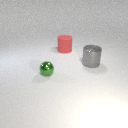
large gray metal cylinder in front of large red rubber cylinder